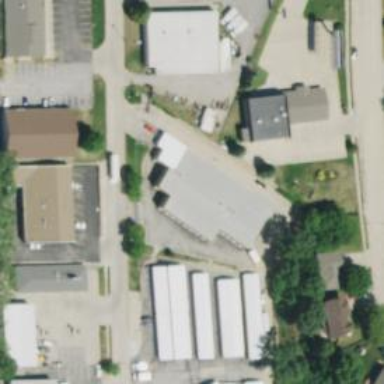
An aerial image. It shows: Warehouse.